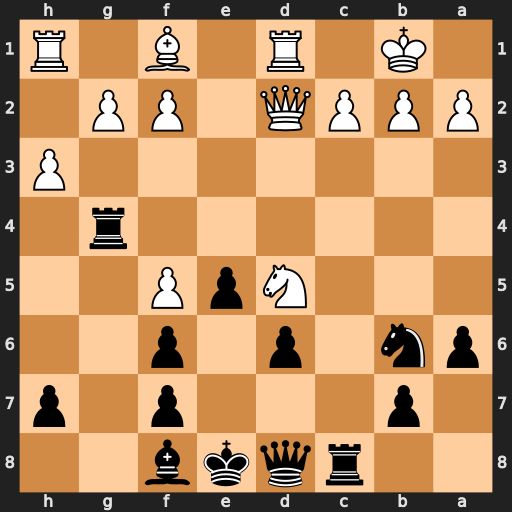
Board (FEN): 2rqkb2/1p3p1p/pn1p1p2/3NpP2/6r1/7P/PPPQ1PP1/1K1R1B1R
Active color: b
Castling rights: -
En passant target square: -
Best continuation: Rd4 Qxd4 exd4